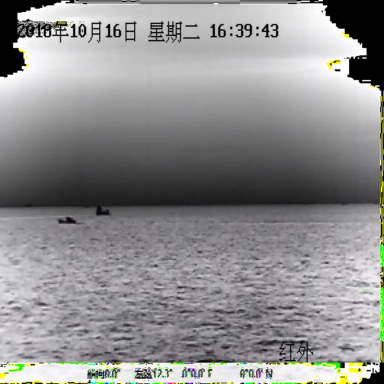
There are two liners in the infrared image.